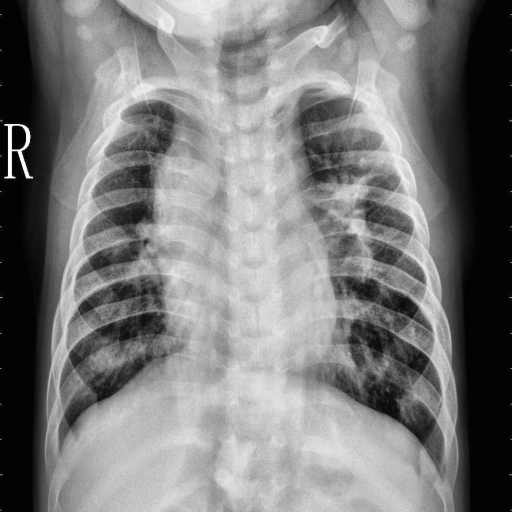
Finding: PNEUMONIA